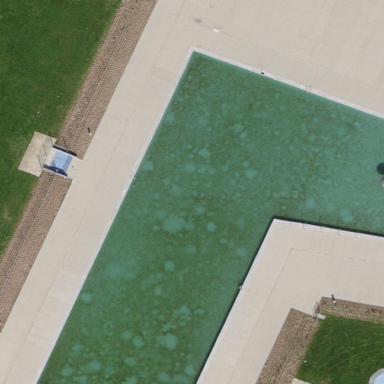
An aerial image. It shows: Swimming pool area designated for leisure and sport.